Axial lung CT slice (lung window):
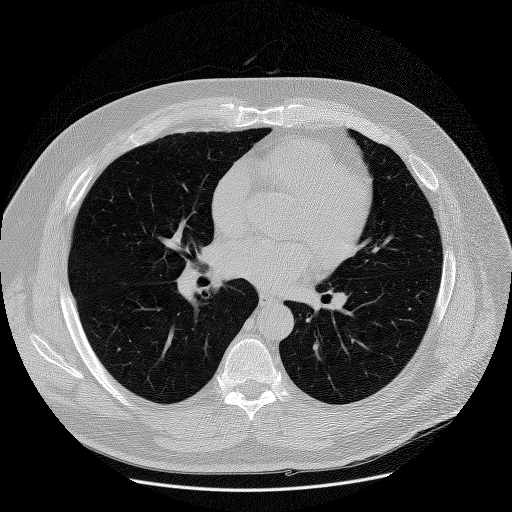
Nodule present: no